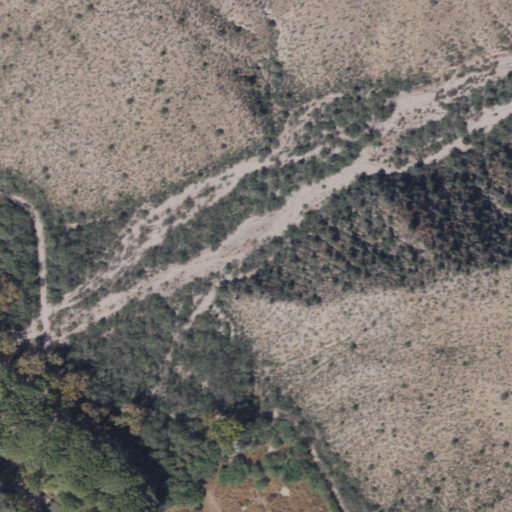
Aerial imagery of valley in Arizona named Martinez Canyon containing shrub, woody wetlands, and herbaceous wetlands